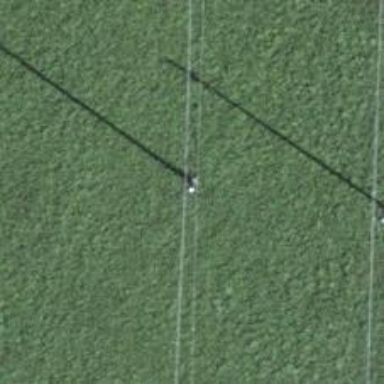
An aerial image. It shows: Utility pole as the man-made structure.